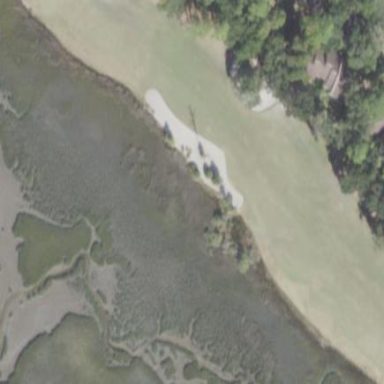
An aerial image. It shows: Sand bunker on golf course.